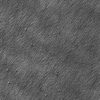
Label: not_dusty